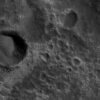
Label: not_dusty